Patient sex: M
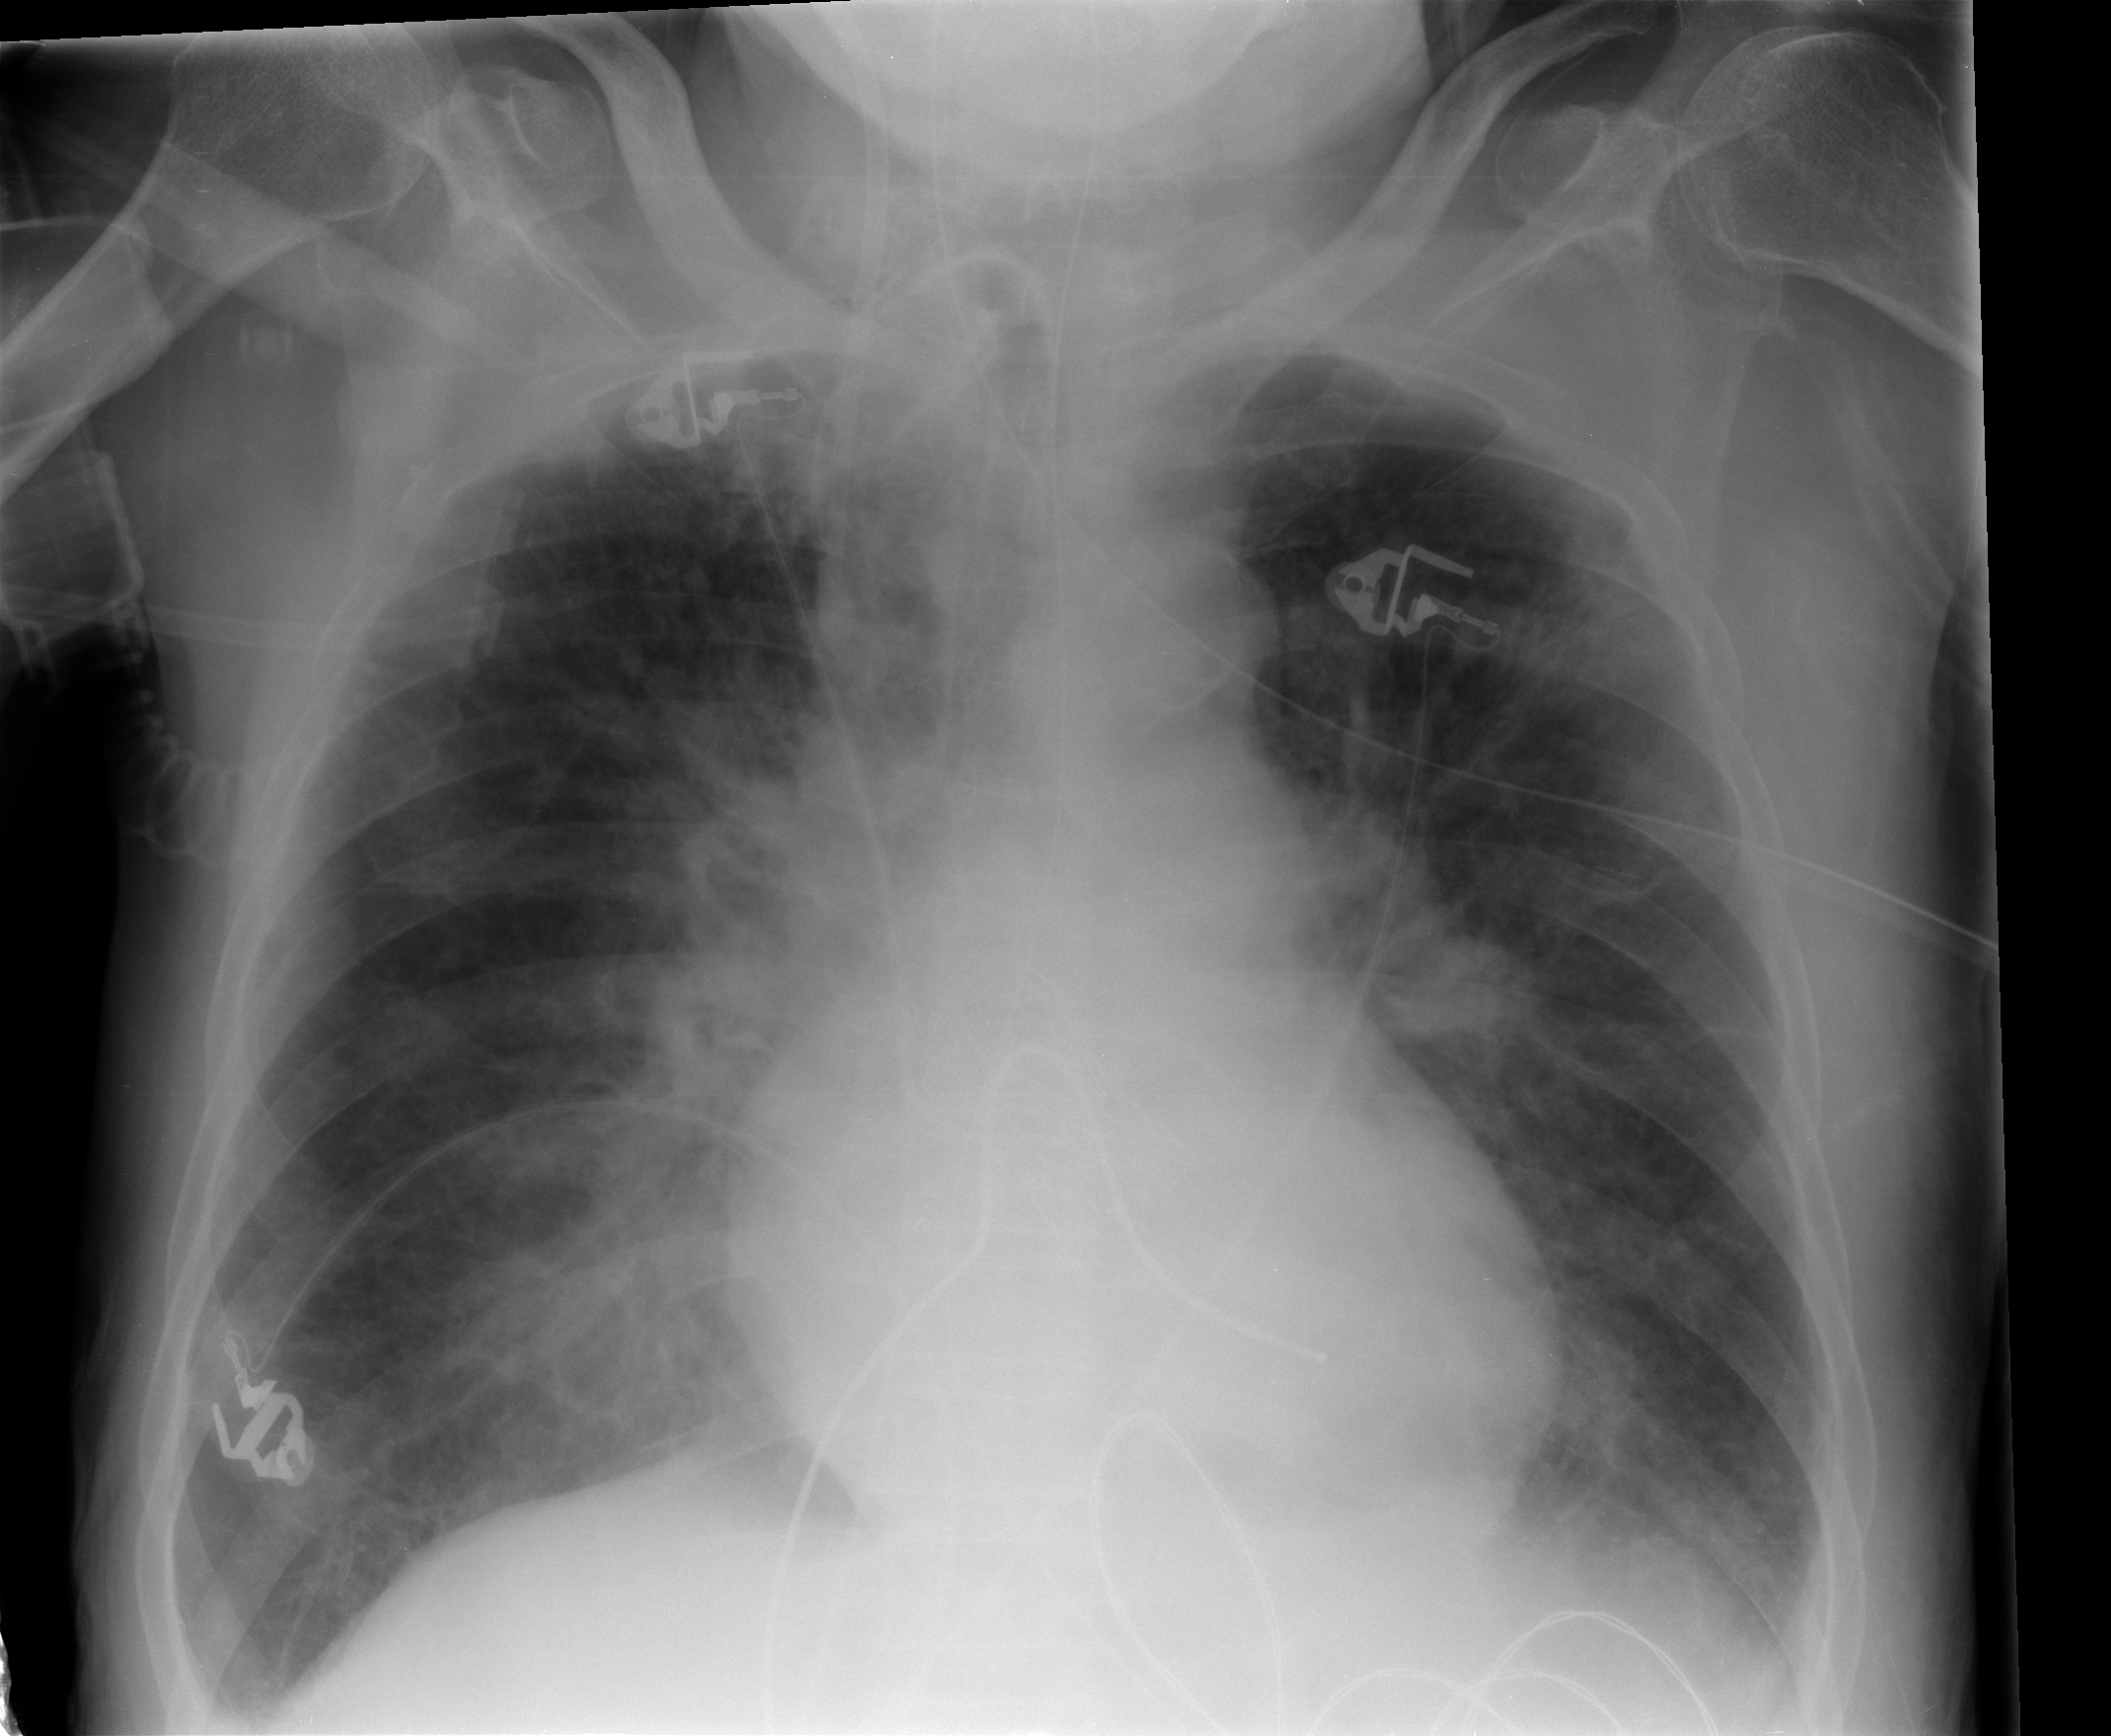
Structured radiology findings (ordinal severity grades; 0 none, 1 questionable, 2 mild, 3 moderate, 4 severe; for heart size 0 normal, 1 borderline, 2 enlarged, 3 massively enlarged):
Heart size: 1
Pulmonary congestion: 2
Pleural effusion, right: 2
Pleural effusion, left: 2
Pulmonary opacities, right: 0
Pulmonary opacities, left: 0
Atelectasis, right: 2
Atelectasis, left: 2